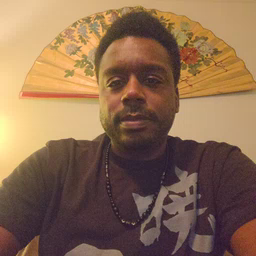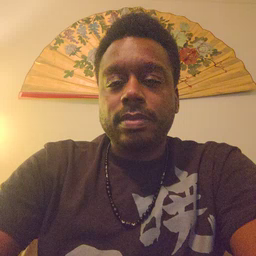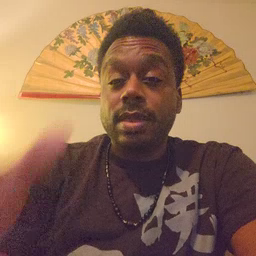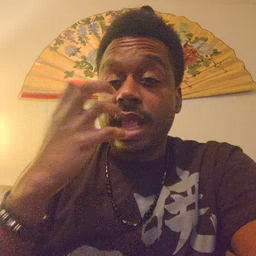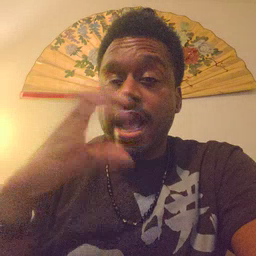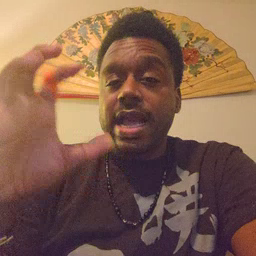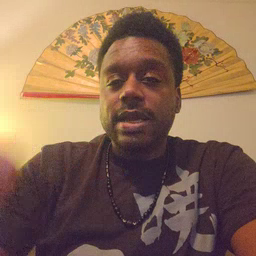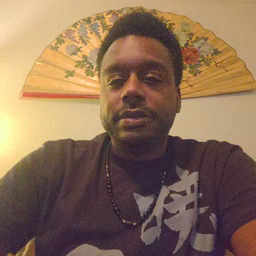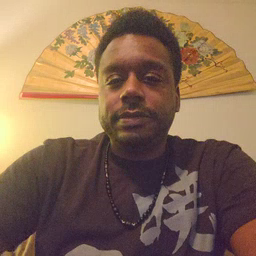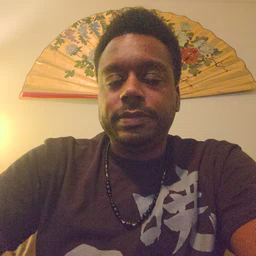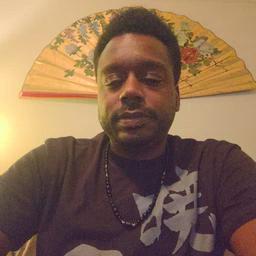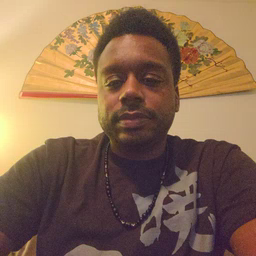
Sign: hot